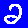
Digit: 2